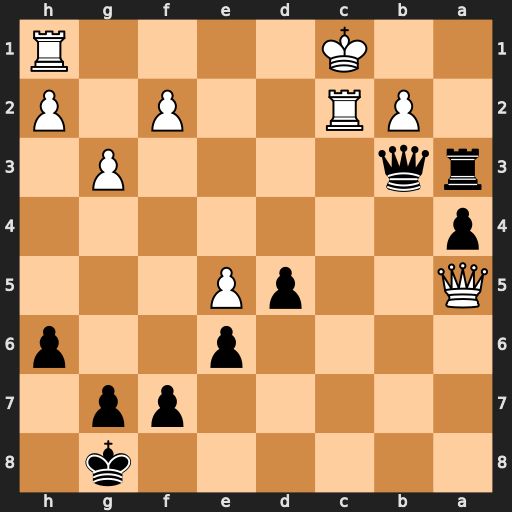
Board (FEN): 6k1/5pp1/4p2p/Q2pP3/p7/rq4P1/1PR2P1P/2K4R
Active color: b
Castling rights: -
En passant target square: -
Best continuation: Ra1+ Kd2 Rxh1